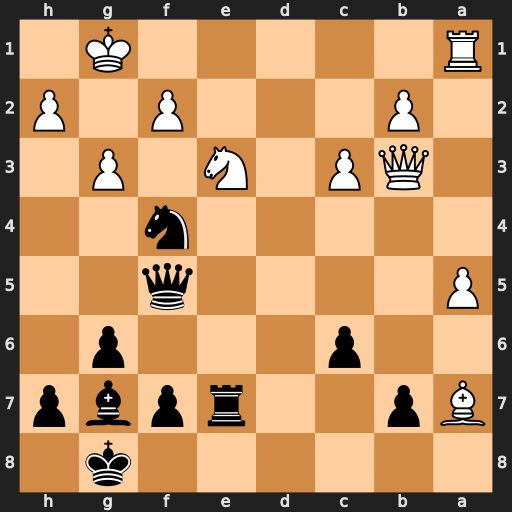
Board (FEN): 6k1/Bp2rpbp/2p3p1/P4q2/5n2/1QP1N1P1/1P3P1P/R5K1
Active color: b
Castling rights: -
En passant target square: -
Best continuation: Nh3+ Kg2 Qxf2+